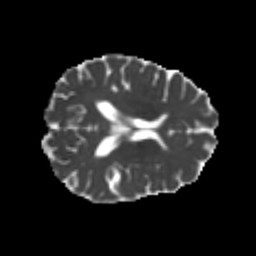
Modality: MD
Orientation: axial
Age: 21
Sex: female
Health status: healthy
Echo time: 0.074 s